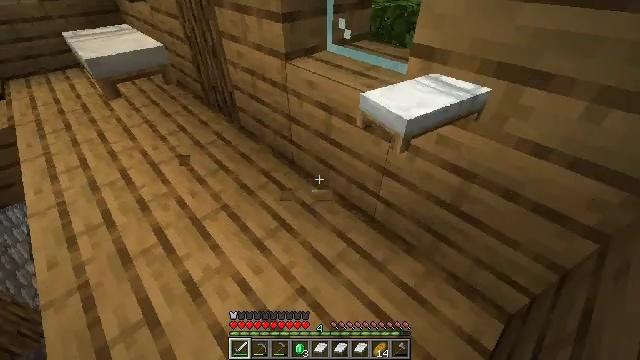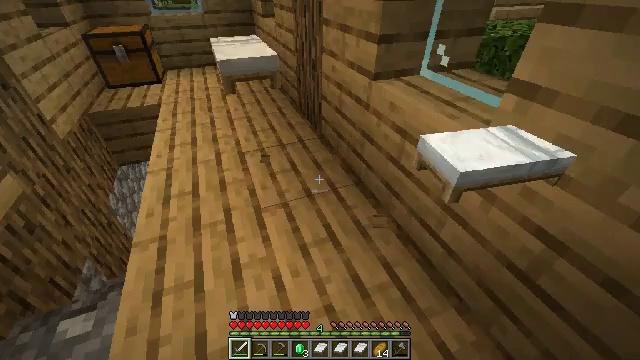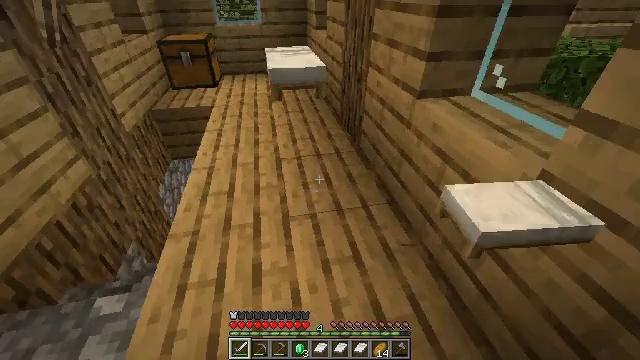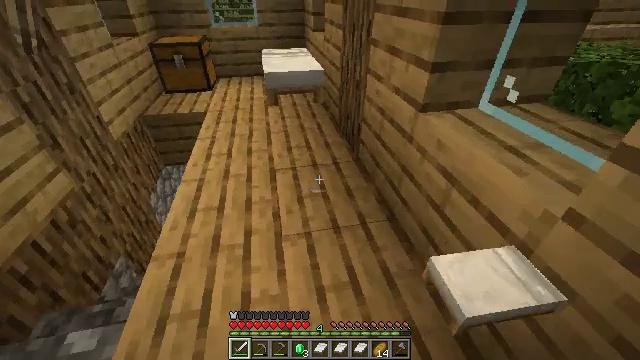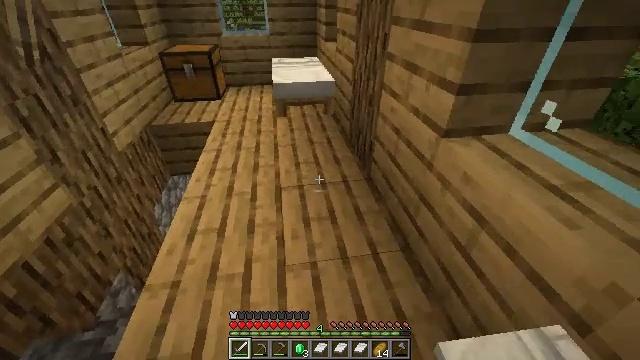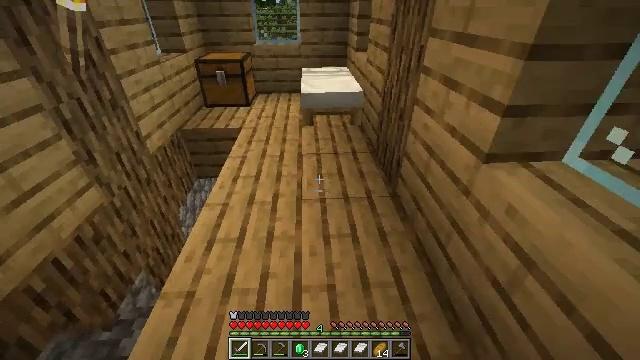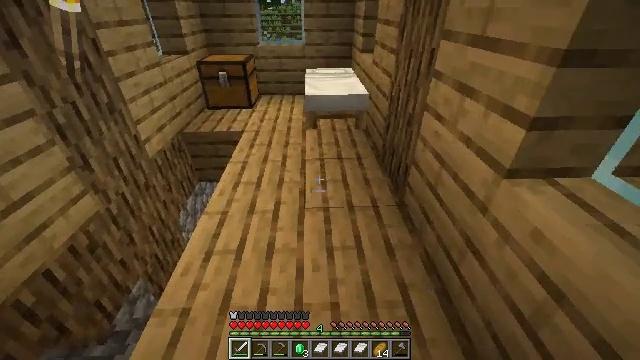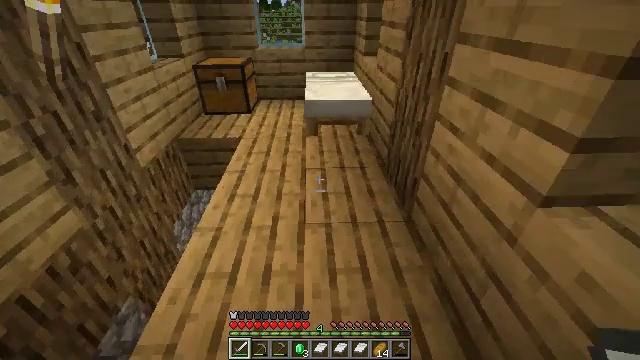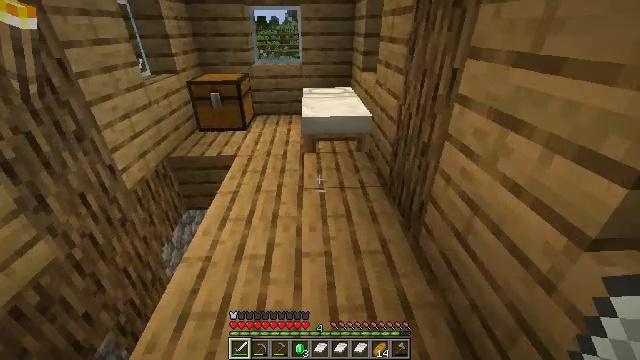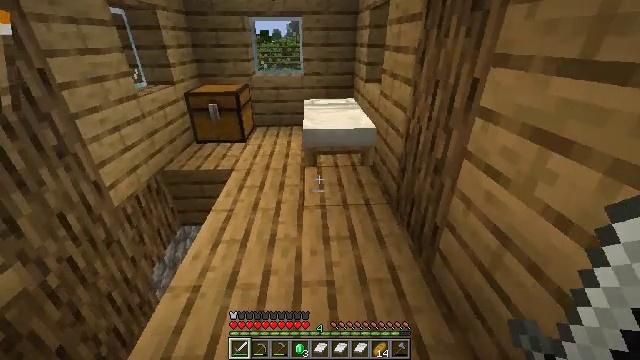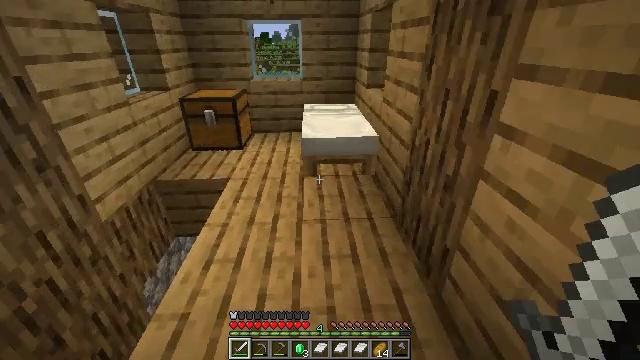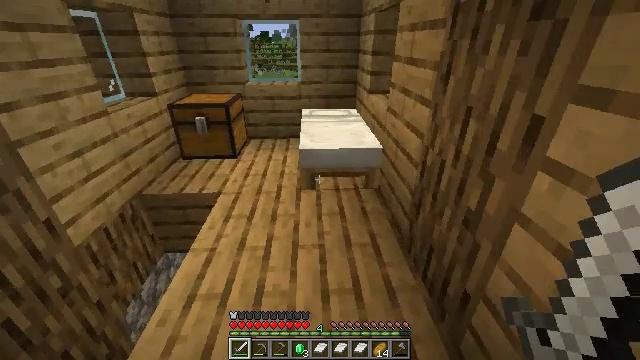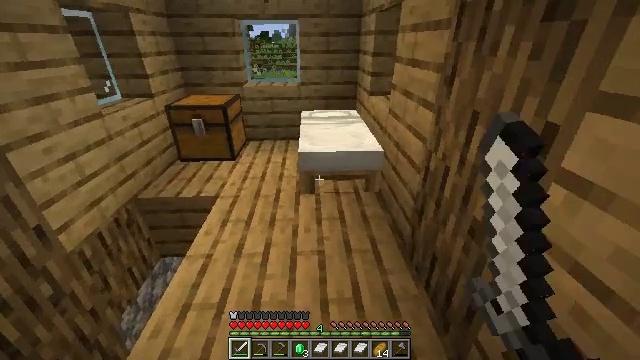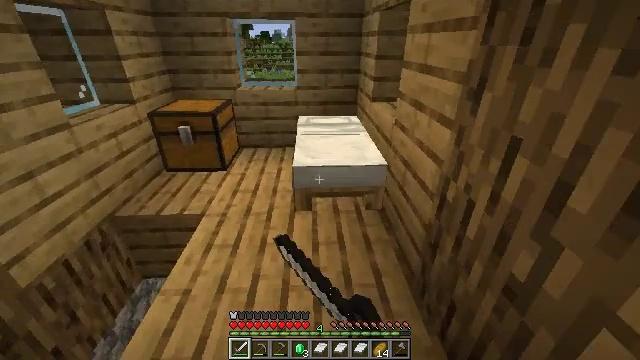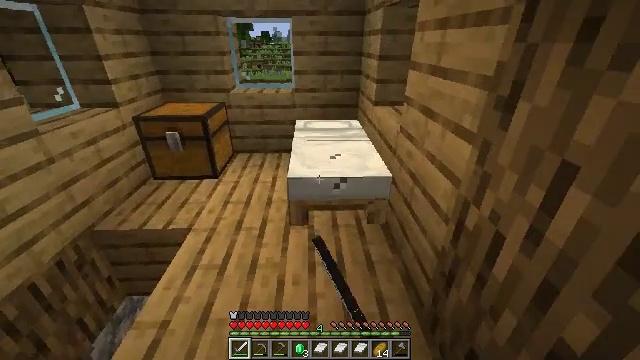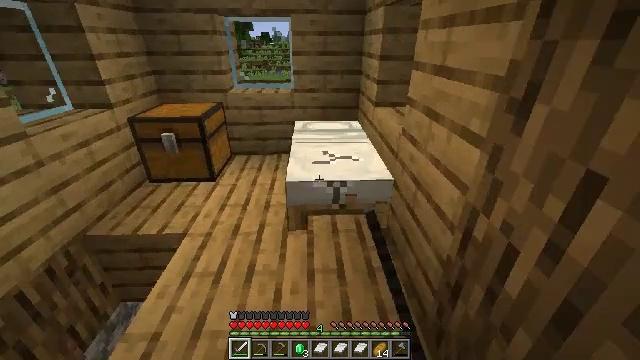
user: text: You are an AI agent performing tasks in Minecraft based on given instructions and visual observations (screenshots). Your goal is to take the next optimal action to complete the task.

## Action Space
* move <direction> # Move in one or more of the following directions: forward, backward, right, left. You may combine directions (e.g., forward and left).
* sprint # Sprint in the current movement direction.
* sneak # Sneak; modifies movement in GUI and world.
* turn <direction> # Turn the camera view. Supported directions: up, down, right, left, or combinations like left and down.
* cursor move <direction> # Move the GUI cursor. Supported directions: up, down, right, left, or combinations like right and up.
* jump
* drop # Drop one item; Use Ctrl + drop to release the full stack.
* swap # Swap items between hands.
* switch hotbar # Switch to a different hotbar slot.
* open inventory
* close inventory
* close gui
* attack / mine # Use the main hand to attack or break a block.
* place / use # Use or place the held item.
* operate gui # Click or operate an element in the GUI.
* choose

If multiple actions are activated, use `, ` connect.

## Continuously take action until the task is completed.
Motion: motion action
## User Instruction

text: Pick up the white bed by breaking it.
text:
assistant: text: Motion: turn left and up
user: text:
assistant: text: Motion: move forward, turn left and up
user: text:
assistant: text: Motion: move forward
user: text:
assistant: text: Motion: move forward, turn left and up
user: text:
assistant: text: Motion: move forward, turn left and up
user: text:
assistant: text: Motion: move forward
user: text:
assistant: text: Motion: move forward
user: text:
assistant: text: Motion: move forward, turn up
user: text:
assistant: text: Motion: move forward, turn up
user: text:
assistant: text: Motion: move forward
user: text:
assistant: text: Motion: move forward, attack / mine
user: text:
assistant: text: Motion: move forward, attack / mine
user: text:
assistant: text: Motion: move forward, attack / mine
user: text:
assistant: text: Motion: move forward, attack / mine
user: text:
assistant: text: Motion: move forward, attack / mine
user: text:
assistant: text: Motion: attack / mine
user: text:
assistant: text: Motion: attack / mine
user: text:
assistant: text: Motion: attack / mine
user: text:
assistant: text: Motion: attack / mine
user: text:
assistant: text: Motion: attack / mine
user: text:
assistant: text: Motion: attack / mine
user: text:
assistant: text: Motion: attack / mine
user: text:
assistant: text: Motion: move forward, attack / mine
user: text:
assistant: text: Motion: attack / mine